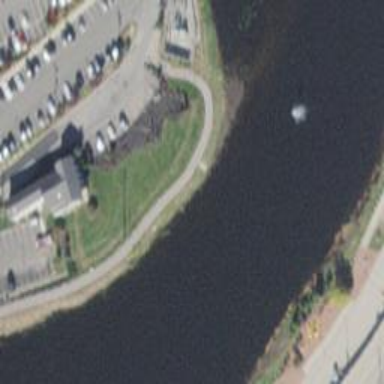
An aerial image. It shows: Dock by the waterway.